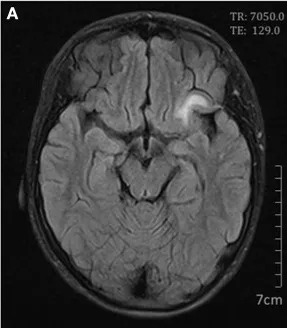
Cerebral magnetic resonance imaging on day 4. Axial FLAIR scan showed high signals in the left frontal lobe.
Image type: radiology (mri)